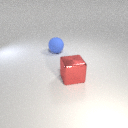
large red metal cube to the right of large blue rubber sphere